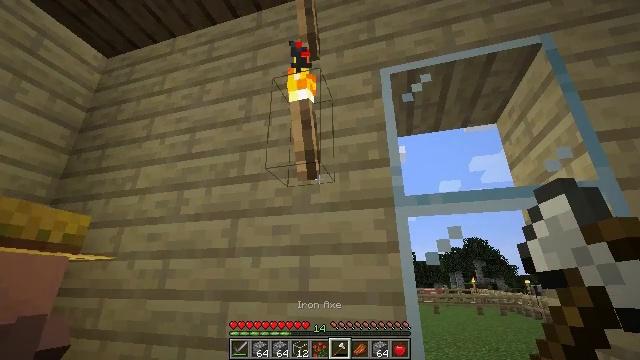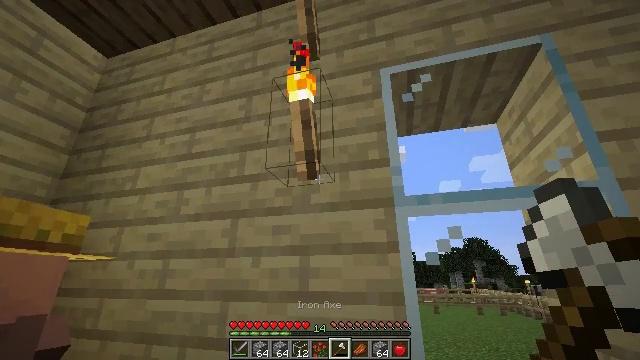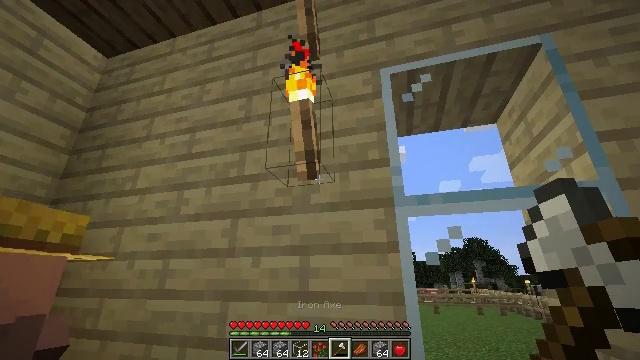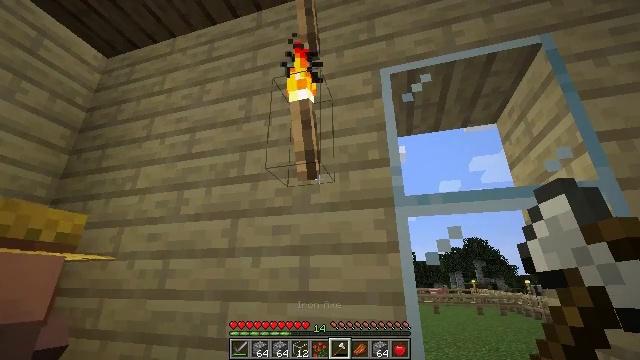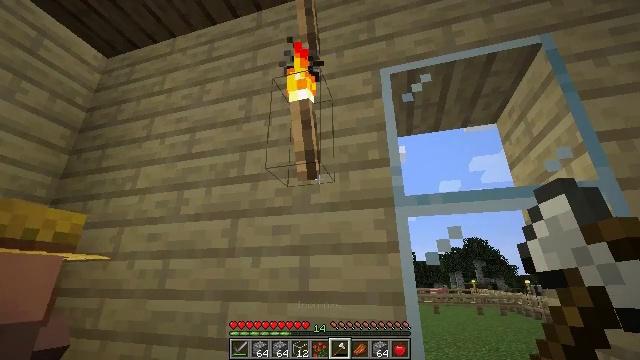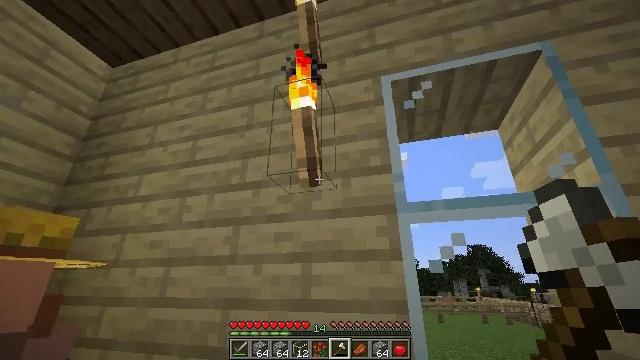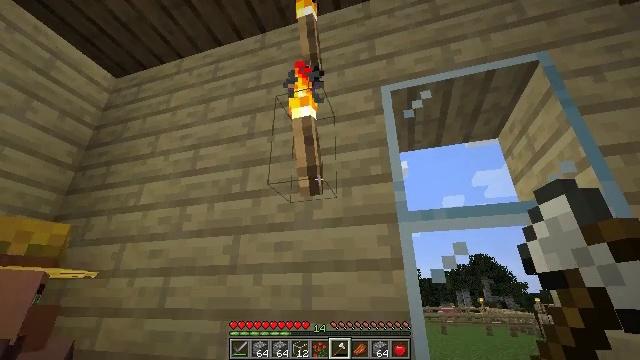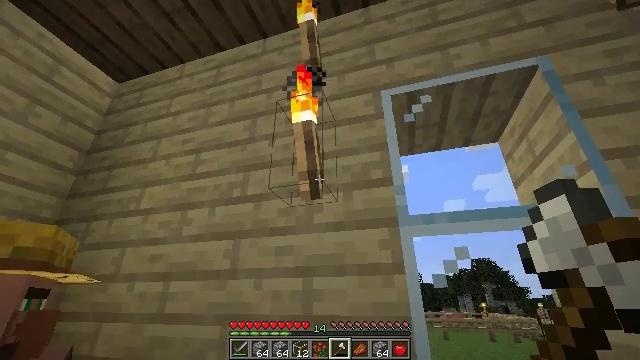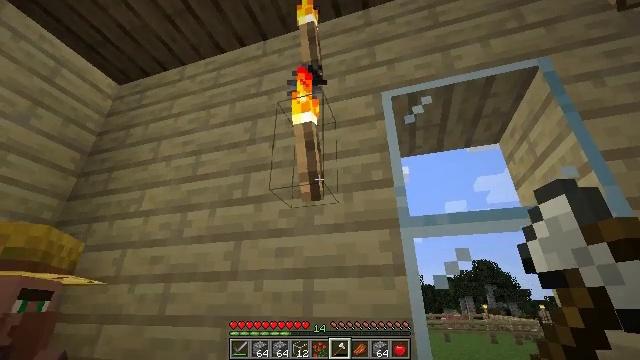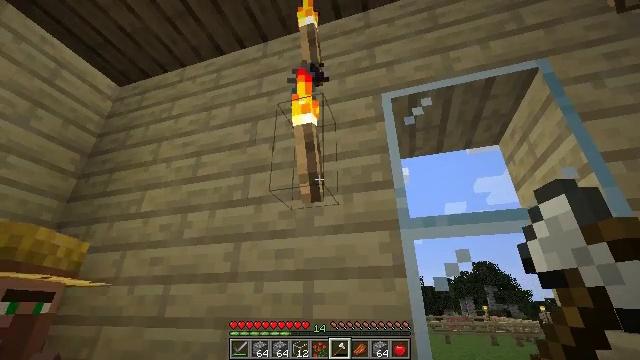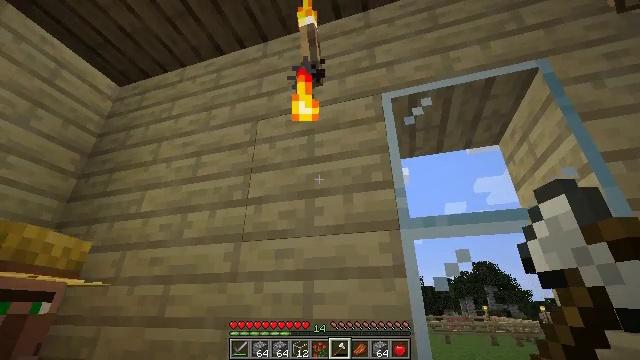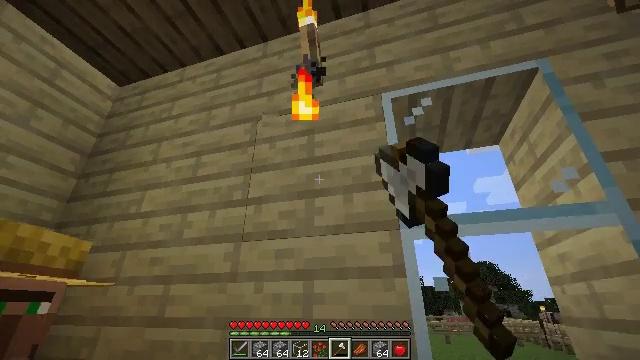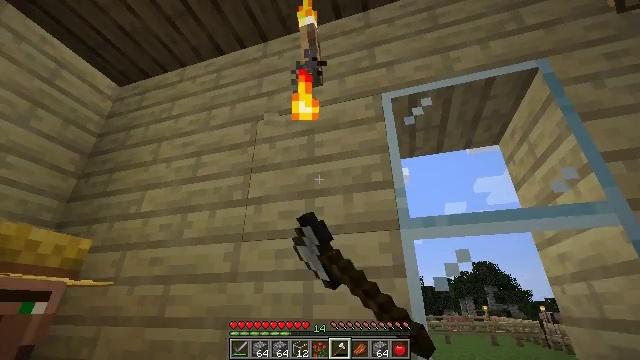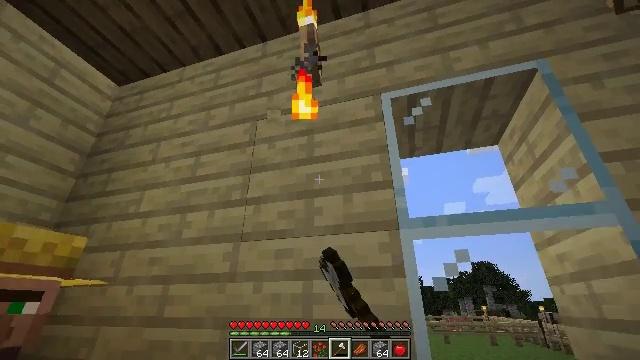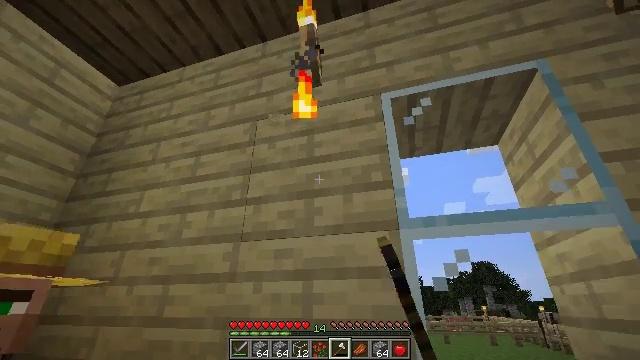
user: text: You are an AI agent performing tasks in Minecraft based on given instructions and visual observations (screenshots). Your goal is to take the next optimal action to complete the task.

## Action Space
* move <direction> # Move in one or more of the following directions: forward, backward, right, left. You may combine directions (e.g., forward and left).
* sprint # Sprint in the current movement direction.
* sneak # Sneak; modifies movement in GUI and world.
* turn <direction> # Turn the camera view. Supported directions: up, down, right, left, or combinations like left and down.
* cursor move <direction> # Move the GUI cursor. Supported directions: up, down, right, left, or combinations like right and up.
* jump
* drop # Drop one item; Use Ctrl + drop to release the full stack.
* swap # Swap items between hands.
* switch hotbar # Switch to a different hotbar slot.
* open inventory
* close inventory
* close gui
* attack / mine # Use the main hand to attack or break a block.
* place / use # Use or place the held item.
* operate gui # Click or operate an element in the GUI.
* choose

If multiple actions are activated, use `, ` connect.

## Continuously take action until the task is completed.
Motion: motion action
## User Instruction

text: Take down the wall torch for reuse.
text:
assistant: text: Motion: no_op
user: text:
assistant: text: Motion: no_op
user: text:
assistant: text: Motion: no_op
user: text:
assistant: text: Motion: no_op
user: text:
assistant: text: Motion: turn up
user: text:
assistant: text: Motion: turn up
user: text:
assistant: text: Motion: no_op
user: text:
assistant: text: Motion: no_op
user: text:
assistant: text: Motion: no_op
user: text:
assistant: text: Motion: attack / mine
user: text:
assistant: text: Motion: attack / mine
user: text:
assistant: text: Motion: no_op
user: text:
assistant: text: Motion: no_op
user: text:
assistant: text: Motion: no_op
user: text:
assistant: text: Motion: no_op